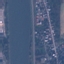
Label: River